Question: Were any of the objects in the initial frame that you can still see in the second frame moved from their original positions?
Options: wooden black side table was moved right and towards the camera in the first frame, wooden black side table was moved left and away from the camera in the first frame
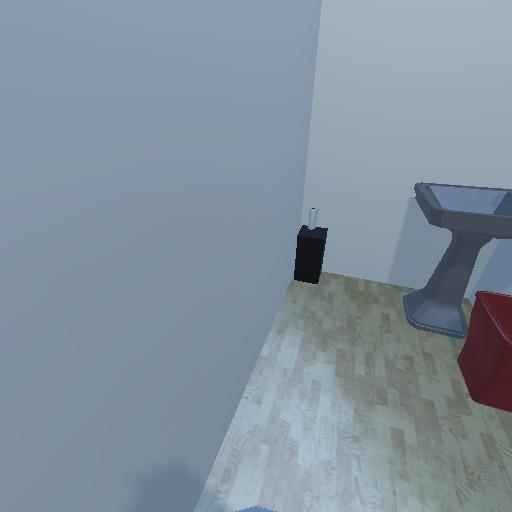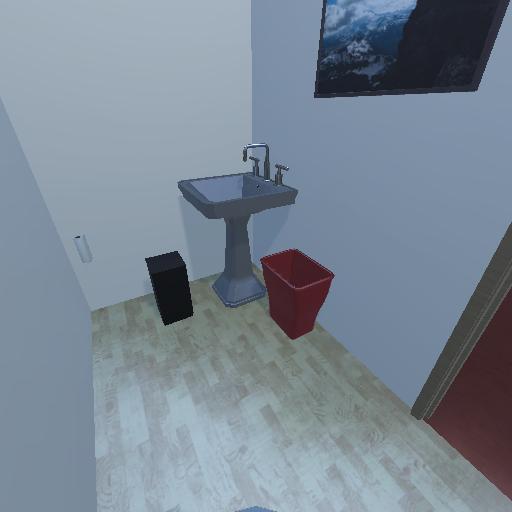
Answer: wooden black side table was moved right and towards the camera in the first frame